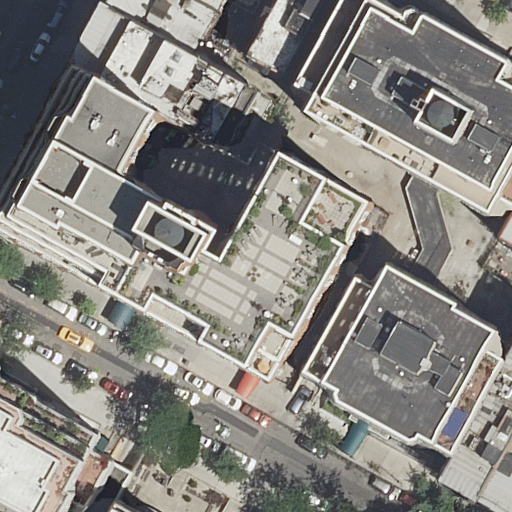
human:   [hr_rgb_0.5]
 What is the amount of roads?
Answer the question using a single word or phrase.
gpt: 1

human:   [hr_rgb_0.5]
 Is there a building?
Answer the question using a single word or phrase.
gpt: yes

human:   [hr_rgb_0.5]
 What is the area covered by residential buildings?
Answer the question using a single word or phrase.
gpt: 6280m2

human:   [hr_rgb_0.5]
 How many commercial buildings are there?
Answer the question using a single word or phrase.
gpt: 0

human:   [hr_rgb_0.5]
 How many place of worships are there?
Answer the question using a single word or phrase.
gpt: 1

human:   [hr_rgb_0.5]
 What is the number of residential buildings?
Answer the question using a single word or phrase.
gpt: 10

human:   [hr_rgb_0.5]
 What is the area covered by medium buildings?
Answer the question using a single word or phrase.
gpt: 972m2

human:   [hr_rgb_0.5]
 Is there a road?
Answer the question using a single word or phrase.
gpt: yes

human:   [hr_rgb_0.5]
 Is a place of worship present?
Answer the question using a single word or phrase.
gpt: yes

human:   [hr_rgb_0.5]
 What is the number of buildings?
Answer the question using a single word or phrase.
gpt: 10

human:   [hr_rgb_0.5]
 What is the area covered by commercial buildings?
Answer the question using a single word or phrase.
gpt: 0m2

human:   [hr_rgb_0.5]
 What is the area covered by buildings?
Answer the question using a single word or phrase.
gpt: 6280m2

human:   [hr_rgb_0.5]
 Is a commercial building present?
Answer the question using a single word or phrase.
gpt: no

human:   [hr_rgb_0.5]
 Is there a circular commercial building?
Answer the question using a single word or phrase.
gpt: no

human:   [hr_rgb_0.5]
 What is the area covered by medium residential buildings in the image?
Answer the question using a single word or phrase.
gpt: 972m2

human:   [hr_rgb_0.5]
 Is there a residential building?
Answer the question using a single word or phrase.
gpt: yes

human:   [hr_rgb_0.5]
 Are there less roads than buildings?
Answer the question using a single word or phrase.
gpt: yes

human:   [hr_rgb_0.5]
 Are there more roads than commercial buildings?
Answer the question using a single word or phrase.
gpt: yes

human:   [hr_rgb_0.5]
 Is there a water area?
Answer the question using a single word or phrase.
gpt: no

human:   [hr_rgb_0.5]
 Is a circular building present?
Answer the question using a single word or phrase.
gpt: no

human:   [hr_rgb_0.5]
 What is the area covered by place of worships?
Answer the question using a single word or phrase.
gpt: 52m2

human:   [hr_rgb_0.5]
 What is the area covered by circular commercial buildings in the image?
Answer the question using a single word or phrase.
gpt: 0m2

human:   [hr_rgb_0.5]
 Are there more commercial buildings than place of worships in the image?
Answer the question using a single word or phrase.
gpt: no

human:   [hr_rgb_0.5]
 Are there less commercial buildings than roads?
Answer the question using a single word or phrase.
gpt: yes

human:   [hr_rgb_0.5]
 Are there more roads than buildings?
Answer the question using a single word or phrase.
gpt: no

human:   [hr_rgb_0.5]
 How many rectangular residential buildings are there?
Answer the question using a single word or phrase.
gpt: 6

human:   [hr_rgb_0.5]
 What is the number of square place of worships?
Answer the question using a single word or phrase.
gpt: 0

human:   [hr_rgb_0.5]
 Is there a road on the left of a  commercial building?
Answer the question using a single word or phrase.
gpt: no

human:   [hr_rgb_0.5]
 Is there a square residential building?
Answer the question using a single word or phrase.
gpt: no

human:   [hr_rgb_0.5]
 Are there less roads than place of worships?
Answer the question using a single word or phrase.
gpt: no

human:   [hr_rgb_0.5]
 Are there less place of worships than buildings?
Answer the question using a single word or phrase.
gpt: yes

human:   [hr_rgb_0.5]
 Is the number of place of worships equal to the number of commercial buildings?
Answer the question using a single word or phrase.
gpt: no

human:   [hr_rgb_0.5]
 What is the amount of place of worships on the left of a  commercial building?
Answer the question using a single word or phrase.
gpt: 0

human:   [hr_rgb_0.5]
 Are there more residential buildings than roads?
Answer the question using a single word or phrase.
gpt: yes

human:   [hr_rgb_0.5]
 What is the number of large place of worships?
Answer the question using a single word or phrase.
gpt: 0

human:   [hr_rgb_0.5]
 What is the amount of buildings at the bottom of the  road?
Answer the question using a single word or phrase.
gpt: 2

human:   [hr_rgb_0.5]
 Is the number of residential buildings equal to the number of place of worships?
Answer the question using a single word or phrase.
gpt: no

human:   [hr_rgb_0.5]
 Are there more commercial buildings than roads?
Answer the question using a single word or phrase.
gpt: no

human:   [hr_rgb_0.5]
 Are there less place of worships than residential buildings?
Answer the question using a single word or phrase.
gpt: yes

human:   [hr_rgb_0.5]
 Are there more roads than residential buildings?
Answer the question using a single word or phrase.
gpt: no

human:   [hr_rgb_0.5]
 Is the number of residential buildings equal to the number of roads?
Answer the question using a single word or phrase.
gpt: no

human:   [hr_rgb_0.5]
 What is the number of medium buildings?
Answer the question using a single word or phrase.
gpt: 4

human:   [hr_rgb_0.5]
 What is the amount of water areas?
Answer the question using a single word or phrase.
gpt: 0

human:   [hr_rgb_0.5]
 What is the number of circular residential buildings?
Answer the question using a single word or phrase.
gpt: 0

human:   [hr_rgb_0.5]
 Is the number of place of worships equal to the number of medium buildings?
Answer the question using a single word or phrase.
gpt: no

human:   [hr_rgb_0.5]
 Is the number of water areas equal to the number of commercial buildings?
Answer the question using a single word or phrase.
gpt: yes

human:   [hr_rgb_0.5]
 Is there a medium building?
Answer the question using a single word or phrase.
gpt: yes

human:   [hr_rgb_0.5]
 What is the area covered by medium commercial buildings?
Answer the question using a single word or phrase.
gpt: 0m2

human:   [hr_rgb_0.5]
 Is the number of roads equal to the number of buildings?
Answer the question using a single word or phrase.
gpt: no

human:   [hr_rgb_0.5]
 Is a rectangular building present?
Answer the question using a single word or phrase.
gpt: yes

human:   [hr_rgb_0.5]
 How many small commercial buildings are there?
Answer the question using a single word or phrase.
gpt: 0

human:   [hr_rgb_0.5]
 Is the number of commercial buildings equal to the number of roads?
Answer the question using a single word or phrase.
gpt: no

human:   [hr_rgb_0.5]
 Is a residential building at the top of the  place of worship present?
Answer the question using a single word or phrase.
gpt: yes

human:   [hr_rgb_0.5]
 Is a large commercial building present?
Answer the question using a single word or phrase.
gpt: no

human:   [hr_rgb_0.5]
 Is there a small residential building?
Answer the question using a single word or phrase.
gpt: yes

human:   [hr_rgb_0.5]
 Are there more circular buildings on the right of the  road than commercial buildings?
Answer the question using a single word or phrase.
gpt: no

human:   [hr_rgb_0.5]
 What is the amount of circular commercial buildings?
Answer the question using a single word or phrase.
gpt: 0

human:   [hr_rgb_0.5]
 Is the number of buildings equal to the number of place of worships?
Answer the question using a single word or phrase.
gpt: no

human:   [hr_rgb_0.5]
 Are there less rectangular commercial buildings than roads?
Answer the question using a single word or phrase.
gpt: yes

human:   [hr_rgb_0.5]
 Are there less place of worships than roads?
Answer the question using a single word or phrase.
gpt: no

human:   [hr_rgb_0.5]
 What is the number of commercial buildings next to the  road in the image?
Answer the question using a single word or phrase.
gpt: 0

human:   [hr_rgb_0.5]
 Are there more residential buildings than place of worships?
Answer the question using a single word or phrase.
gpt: yes

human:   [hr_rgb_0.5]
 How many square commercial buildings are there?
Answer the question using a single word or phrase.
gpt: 0

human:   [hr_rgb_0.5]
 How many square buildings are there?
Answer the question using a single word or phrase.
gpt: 0